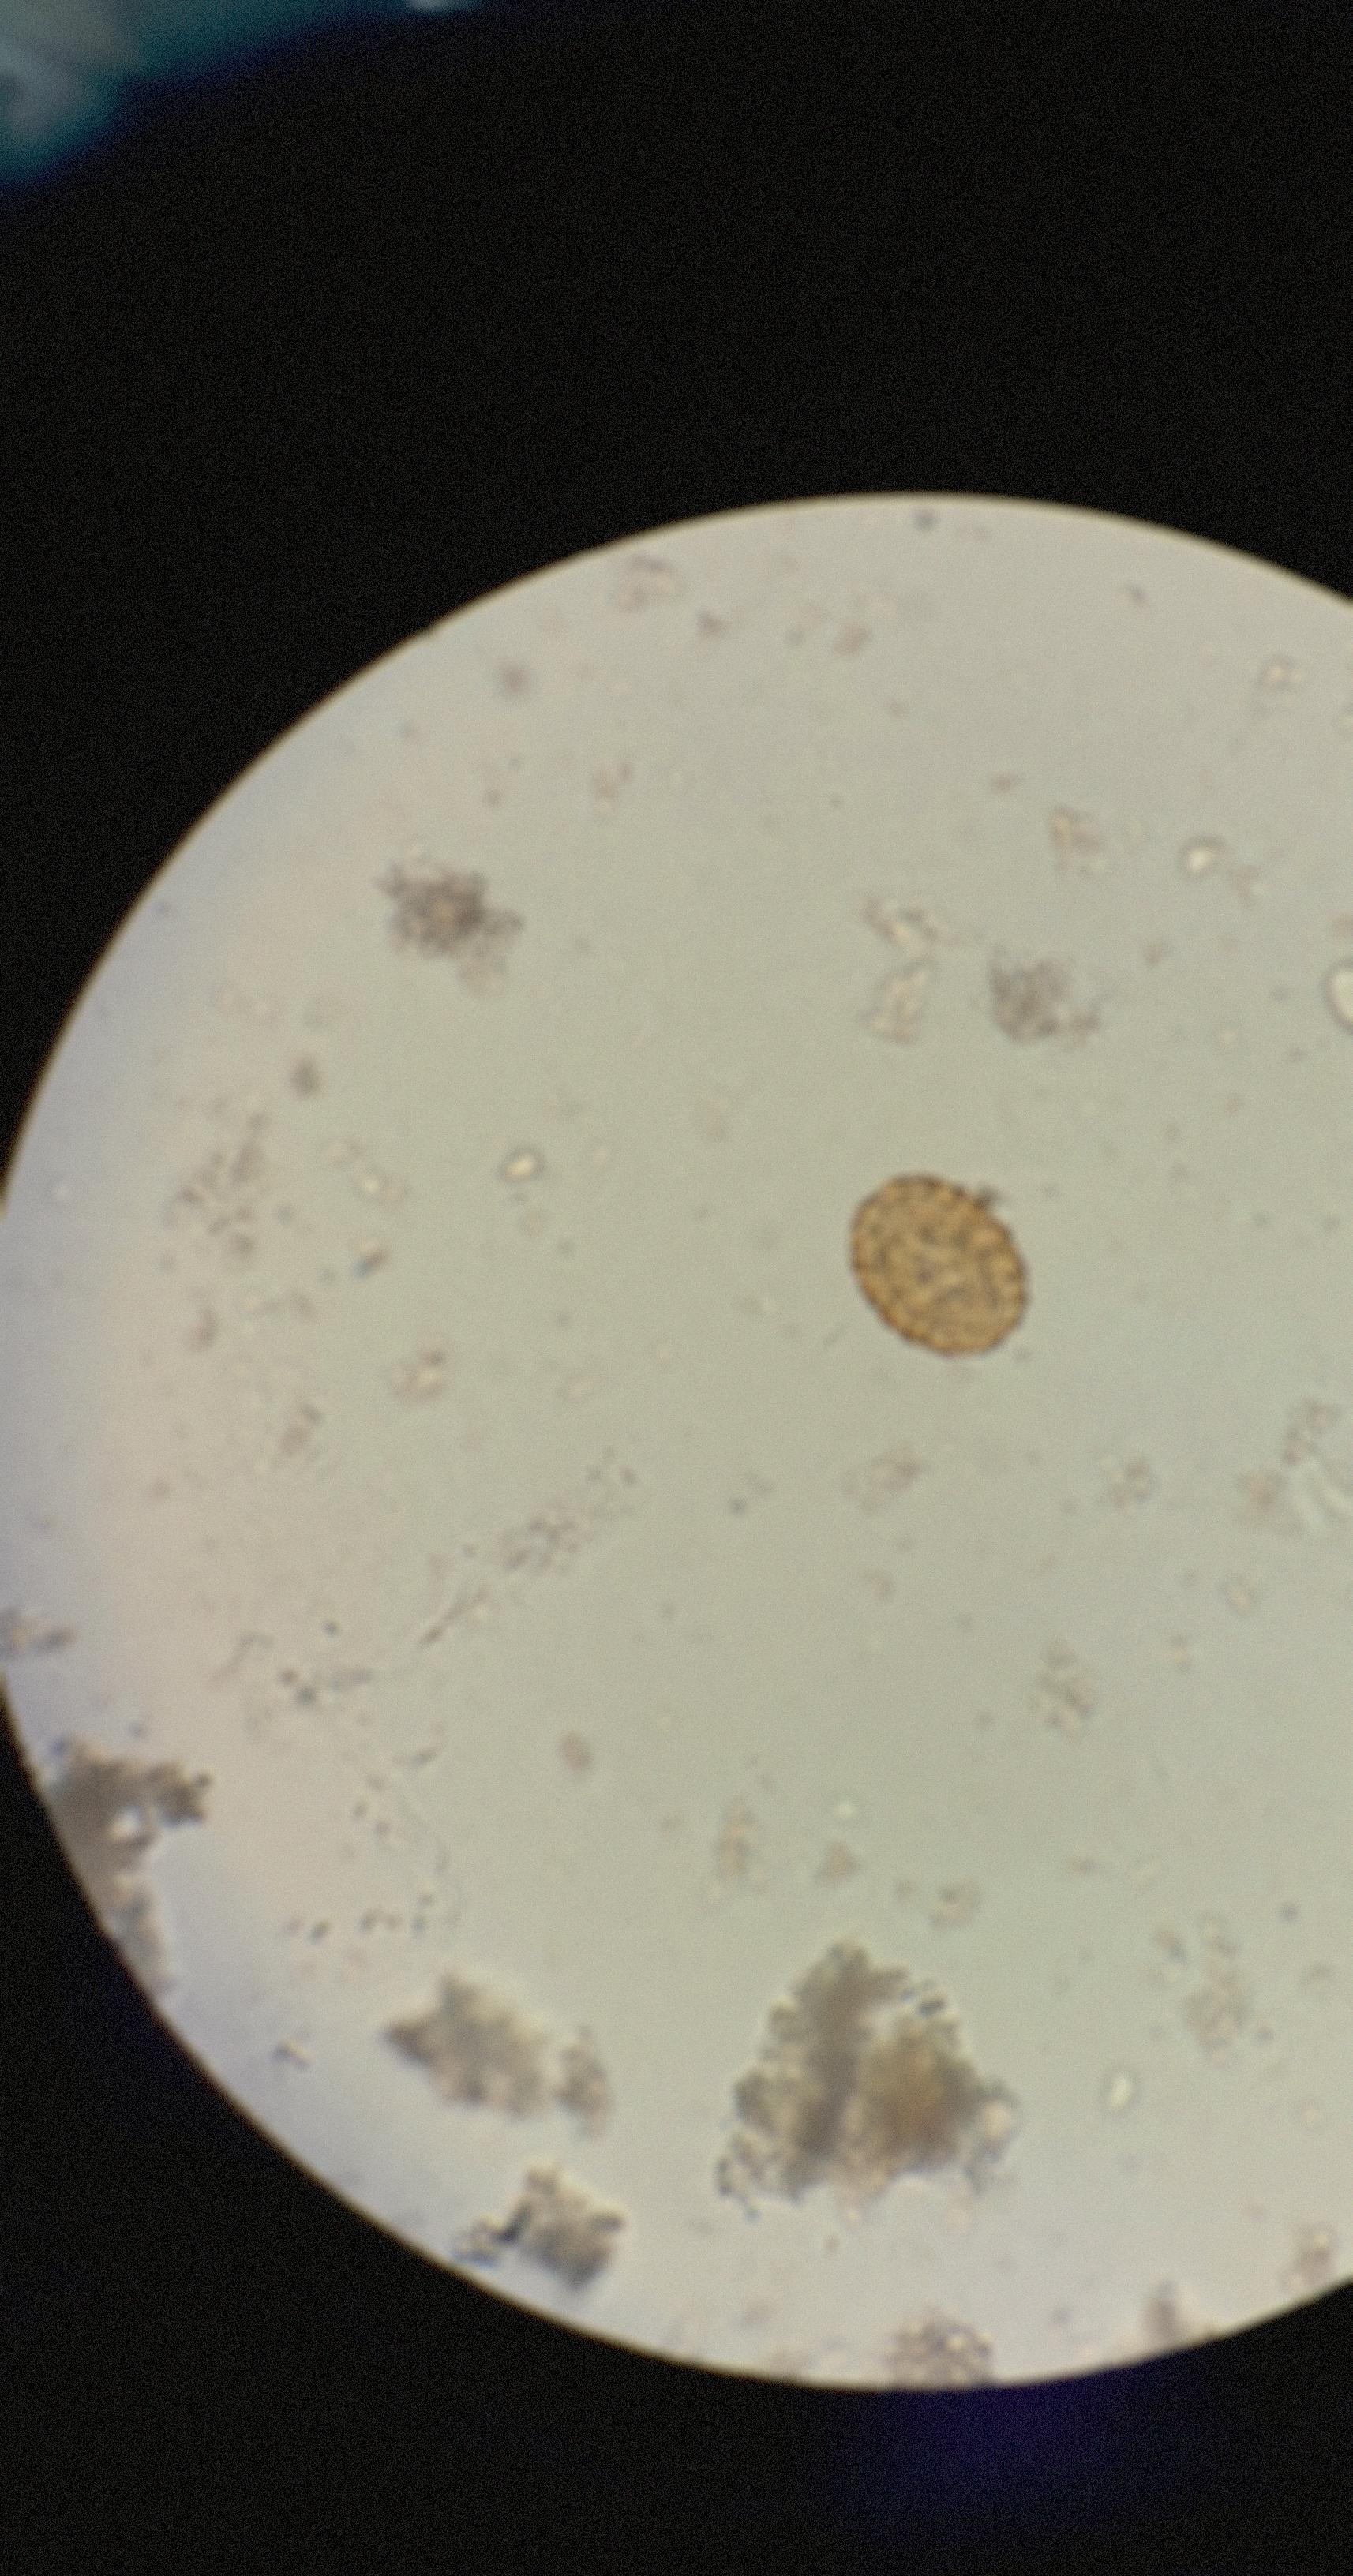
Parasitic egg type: Ascaris lumbricoides